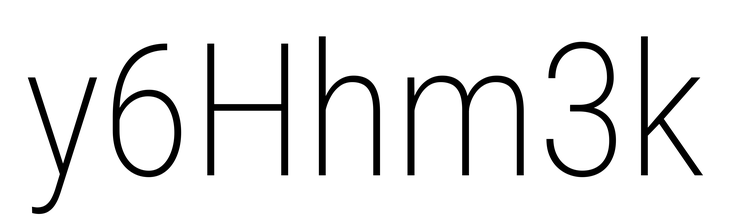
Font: Roboto_Condensed_ExtraLight